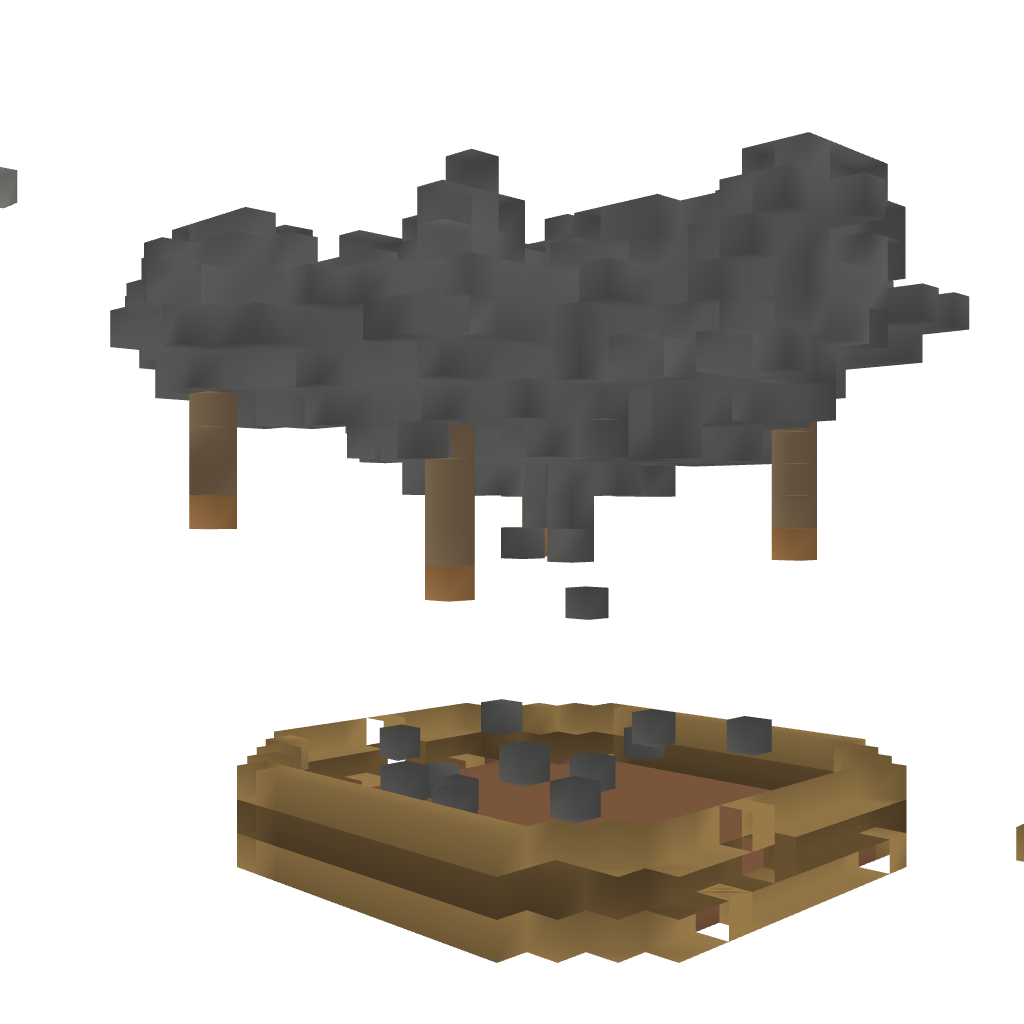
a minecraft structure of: Web tree